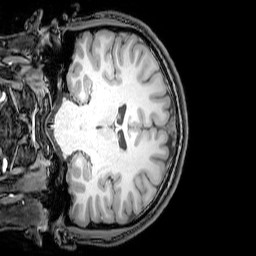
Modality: T1w
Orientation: coronal
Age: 22
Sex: male
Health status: healthy
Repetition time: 0.081 s
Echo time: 0.037 s